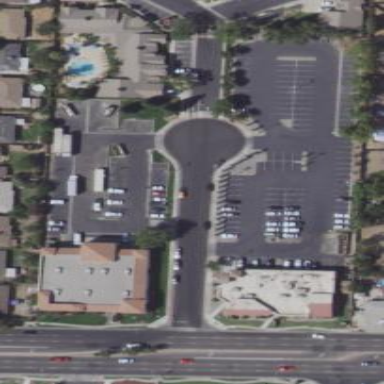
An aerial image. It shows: Commercial area with car shop. It is parking/sales lot specifically for used cars.